Question: What monument is pictured?
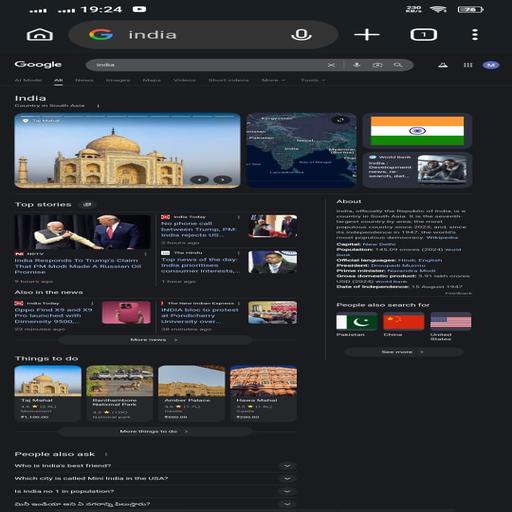
Answer: Taj Mahal.